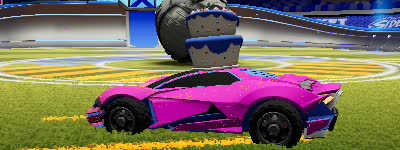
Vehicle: werewolf